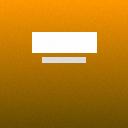
Screen state: on